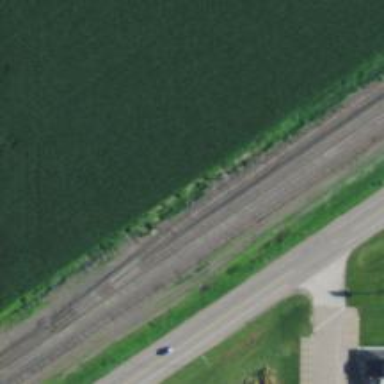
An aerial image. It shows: Railway siding with rails.